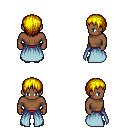
a pixel art fantasy rpg character, male body template, human, dark skin, overskirt, red pants, blonde plain hairstyle, gray slippers, four views (front, back, left, right), 2x2 character sprite sheet, small pixel art, hard edges, no anti-aliasing